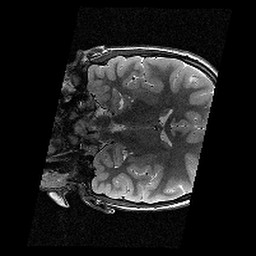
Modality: T2w
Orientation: coronal
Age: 12
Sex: female
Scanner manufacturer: siemens
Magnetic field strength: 3 T
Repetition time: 9.23 s
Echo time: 0.067 s